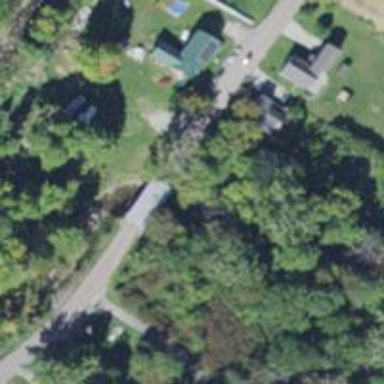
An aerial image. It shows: Residential road with bridge.